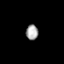
Tissue: prostate
Cell type: Epithelial cells
Senescence score: 0.294
Nuclear area (px): 183
Mean DAPI intensity: 163.902